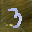
Label: 3